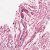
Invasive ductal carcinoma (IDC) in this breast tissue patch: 0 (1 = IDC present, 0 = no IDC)